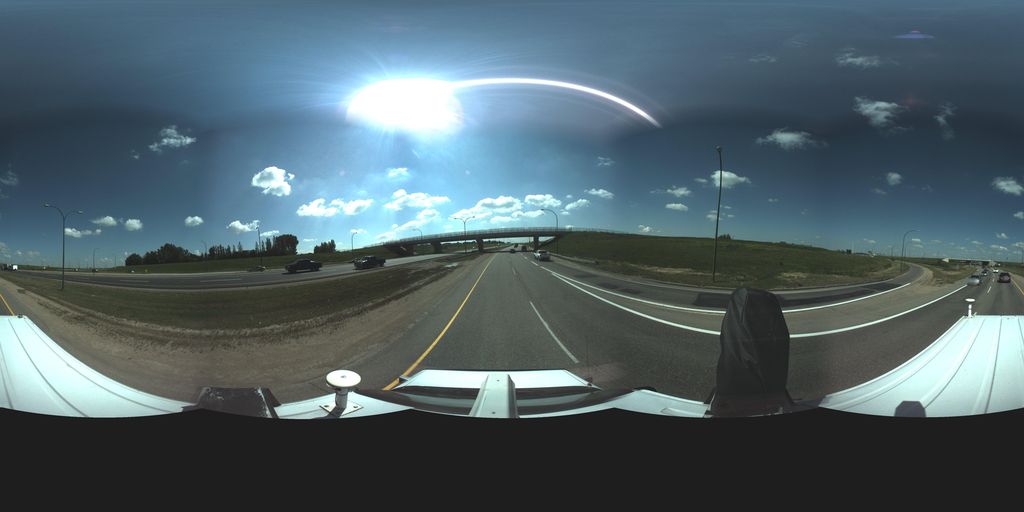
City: saskatoon